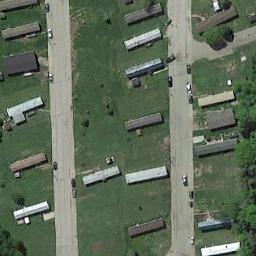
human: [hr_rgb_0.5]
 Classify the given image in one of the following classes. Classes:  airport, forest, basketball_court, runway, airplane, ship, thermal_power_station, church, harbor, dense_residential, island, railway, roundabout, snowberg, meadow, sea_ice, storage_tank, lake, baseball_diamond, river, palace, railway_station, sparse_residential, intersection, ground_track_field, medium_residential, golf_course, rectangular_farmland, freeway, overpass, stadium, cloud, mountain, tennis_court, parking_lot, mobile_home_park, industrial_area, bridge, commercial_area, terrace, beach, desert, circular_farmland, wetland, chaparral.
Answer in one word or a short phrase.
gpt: mobile_home_park